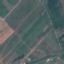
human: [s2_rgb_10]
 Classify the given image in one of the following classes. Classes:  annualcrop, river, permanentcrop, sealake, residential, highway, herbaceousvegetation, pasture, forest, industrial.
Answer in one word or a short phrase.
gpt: PermanentCrop